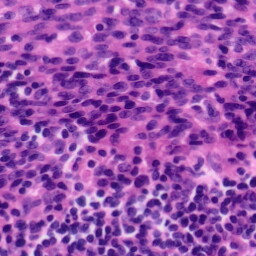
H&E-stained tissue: Tonsil